Field crop: maize
Growth stage: 2
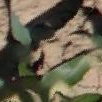
Species: maize